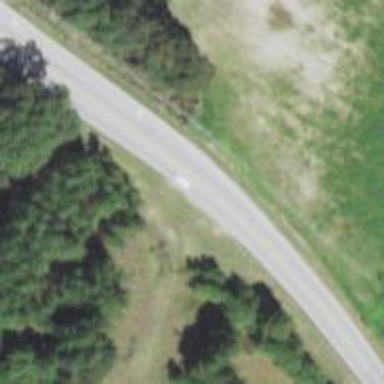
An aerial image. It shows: Secondary road with asphalt surface.